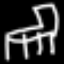
Label: chair